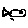
Label: fish